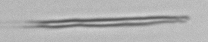
Label: fiber